Question: I am using <URL> theme for vim and am not able to get the number pane, that is, the side panel which contains the line numbers, to be displayed in a sort of translucent manner. The preview image shows that it's possible.
## How the terminal should look like
<URL>
## How it actually looks

To fix this issue, I think I need to configure some attributes accordingly, but being a beginner, I don't know which ones, therefore any help and guidance would be appreciated.
As a reference, these are my <URL>.
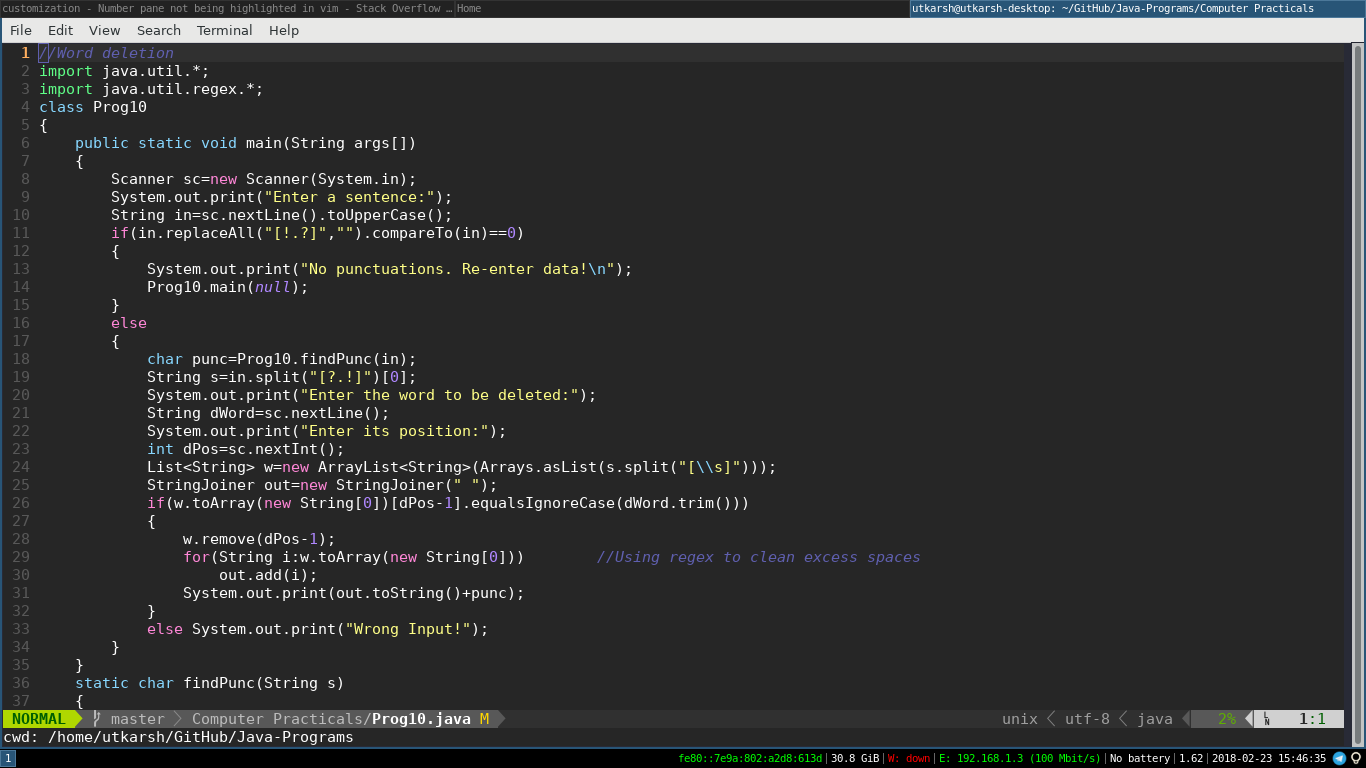
Answer: The background of the line numbers column is <URL> to 'NONE' for color terminals and '#282a36' for GUIs:
'''
hi LineNr ctermfg=60 ctermbg=NONE cterm=NONE guifg=#6272a4 guibg=#282a36 gui=NONE
'''
From there you have three options:
- Enable the ''termguicolors'' option so that Vim uses the 'gui*' attributes instead of the 'cterm*' attributes.This is how the screenshot was taken but it will only work <URL>.See ':help 'termguicolors''.- Edit the colorscheme directly:'''
hi LineNr ctermfg=60 ctermbg=242 cterm=NONE guifg=#6272a4 guibg=#282a36 gui=NONE
'''
I've chosen '242' arbitrarily but you can choose whatever color you want in <URL> in your 'vimrc':'''
function! MyHighlights() abort
hi LineNr ctermfg=60 ctermbg=242 cterm=NONE guifg=#6272a4 guibg=#282a36 gui=NONE
endfunction
augroup MyColors
autocmd!
autocmd ColorScheme * call MyHighlights()
augroup END
colorscheme dracula
'''